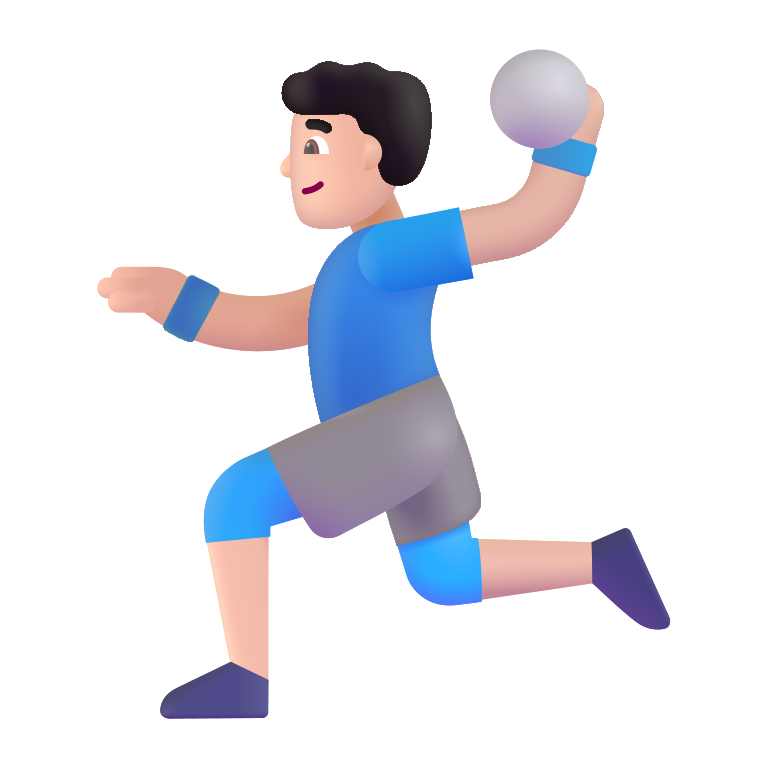
man playing handball color light